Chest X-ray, PA view. Patient: 31 years old, sex M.
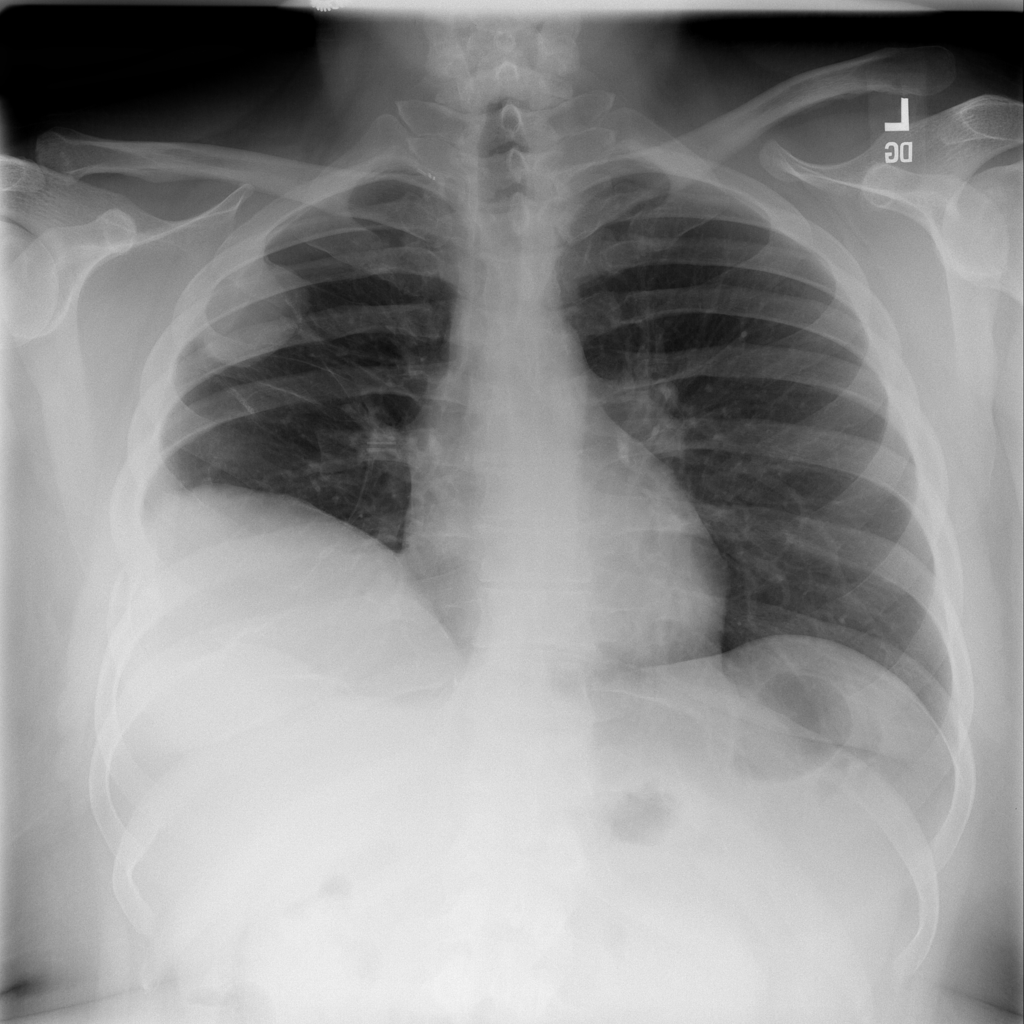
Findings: Mass